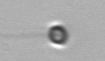
Label: flagellate